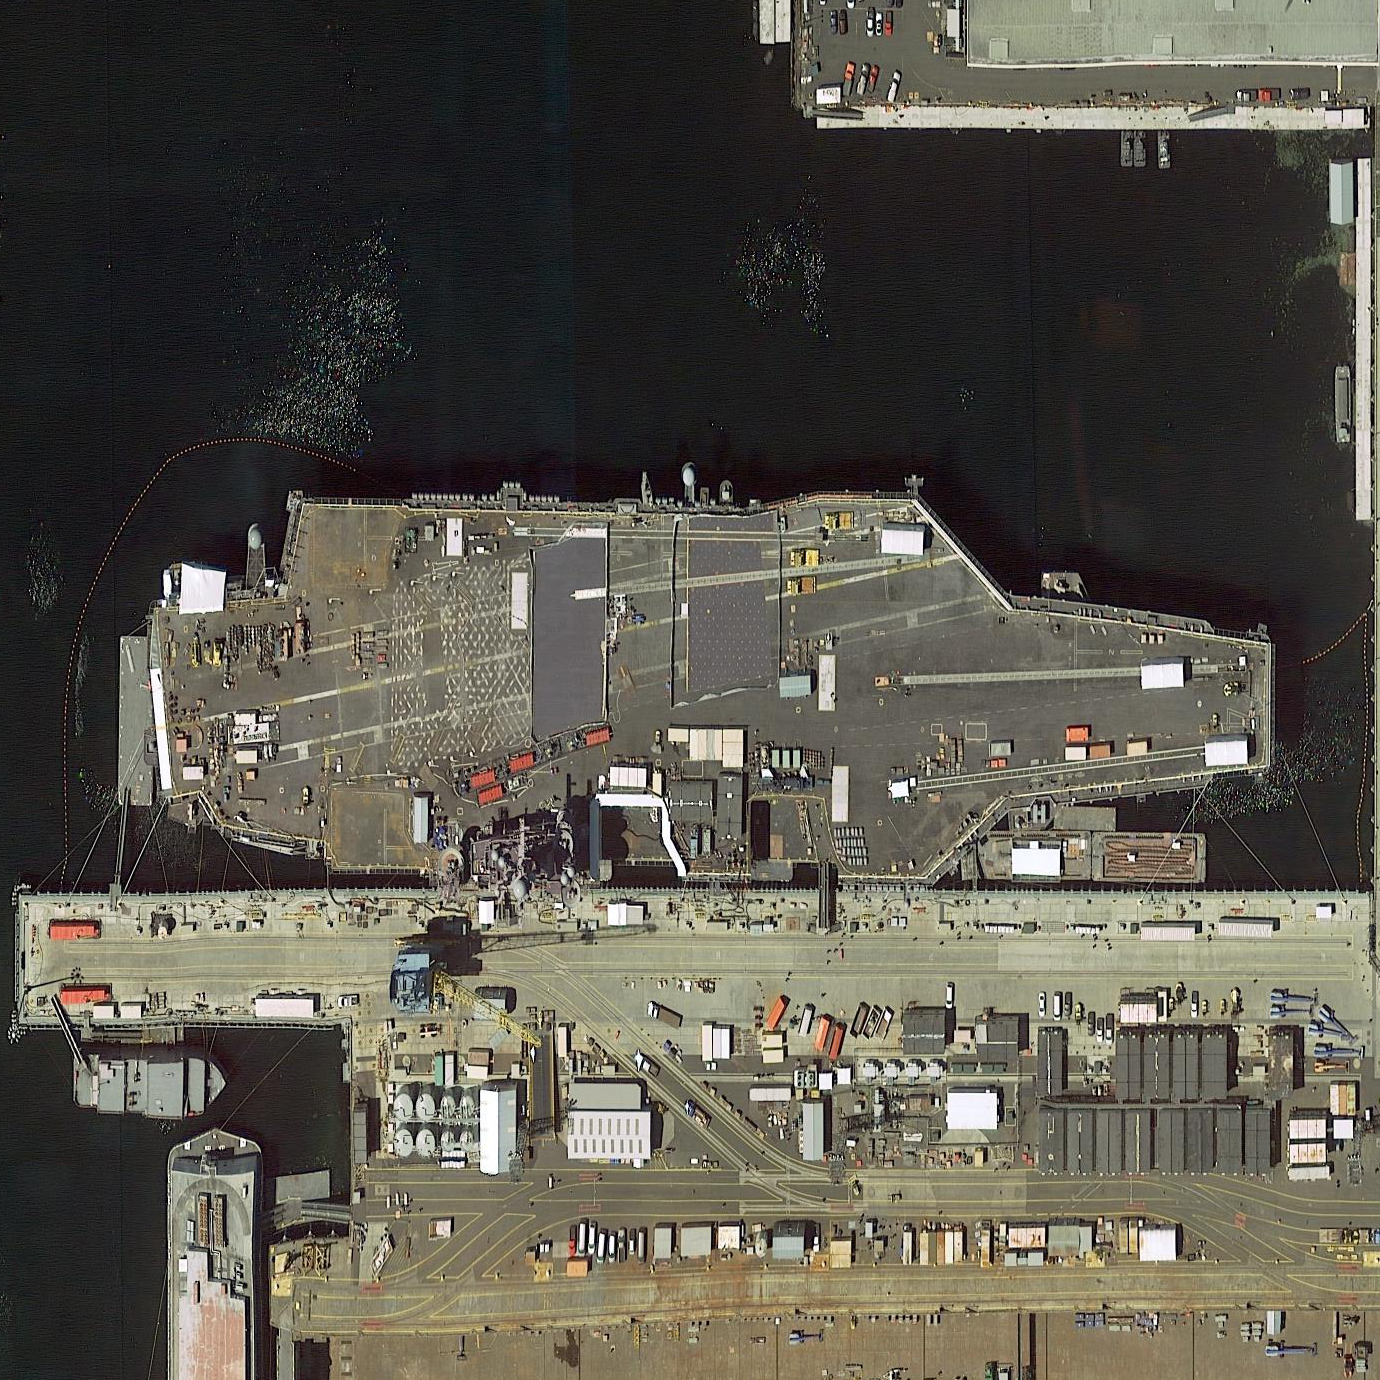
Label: aircraft_carrier